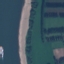
Land use / land cover class: River